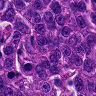
Metastatic tissue present: yes